Question: I have a shopping cart icon and Cart link, that I want to align with the other links on my menu (Register and Log in), but I am not very good with CSS. Does anybody know how to do this?
See my picture...

Code:
'''
<ul class="nav navbar-nav navbar-right">
<li><span><i class="fa fa-shopping-cart"> </i>&nbsp;@{Html.RenderAction("CartSummary", "ShoppingCart");} </span></li>
<li>@Html.ActionLink("Register", "Register", "Account", routeValues: null, htmlAttributes: new { id = "registerLink" })</li>
<li>@Html.ActionLink("Log in", "Login", "Account", routeValues: null, htmlAttributes: new { id = "loginLink" })</li>
</ul>
'''
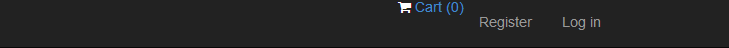
Answer: Try to give your 'li' items a 'line-height' equals to the height of your navbar.
'''
ul.nav > li {
line-height: <your nav height>
'''
I made an example for you here : <URL>